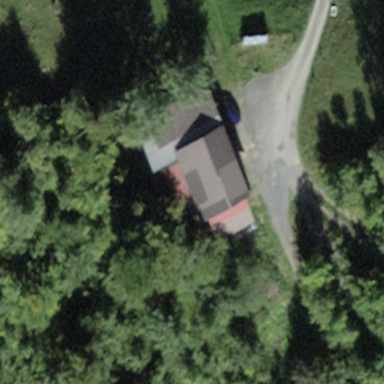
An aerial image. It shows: Barn.